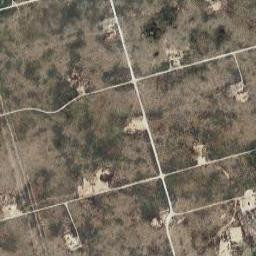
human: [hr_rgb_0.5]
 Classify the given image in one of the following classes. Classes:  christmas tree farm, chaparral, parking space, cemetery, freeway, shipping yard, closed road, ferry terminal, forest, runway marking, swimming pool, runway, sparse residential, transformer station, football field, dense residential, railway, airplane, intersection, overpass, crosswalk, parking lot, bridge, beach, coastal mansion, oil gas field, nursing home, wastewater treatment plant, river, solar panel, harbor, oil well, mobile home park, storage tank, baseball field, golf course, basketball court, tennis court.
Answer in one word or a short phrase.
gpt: oil gas field